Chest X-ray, AP view. Patient: 24 years old, sex M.
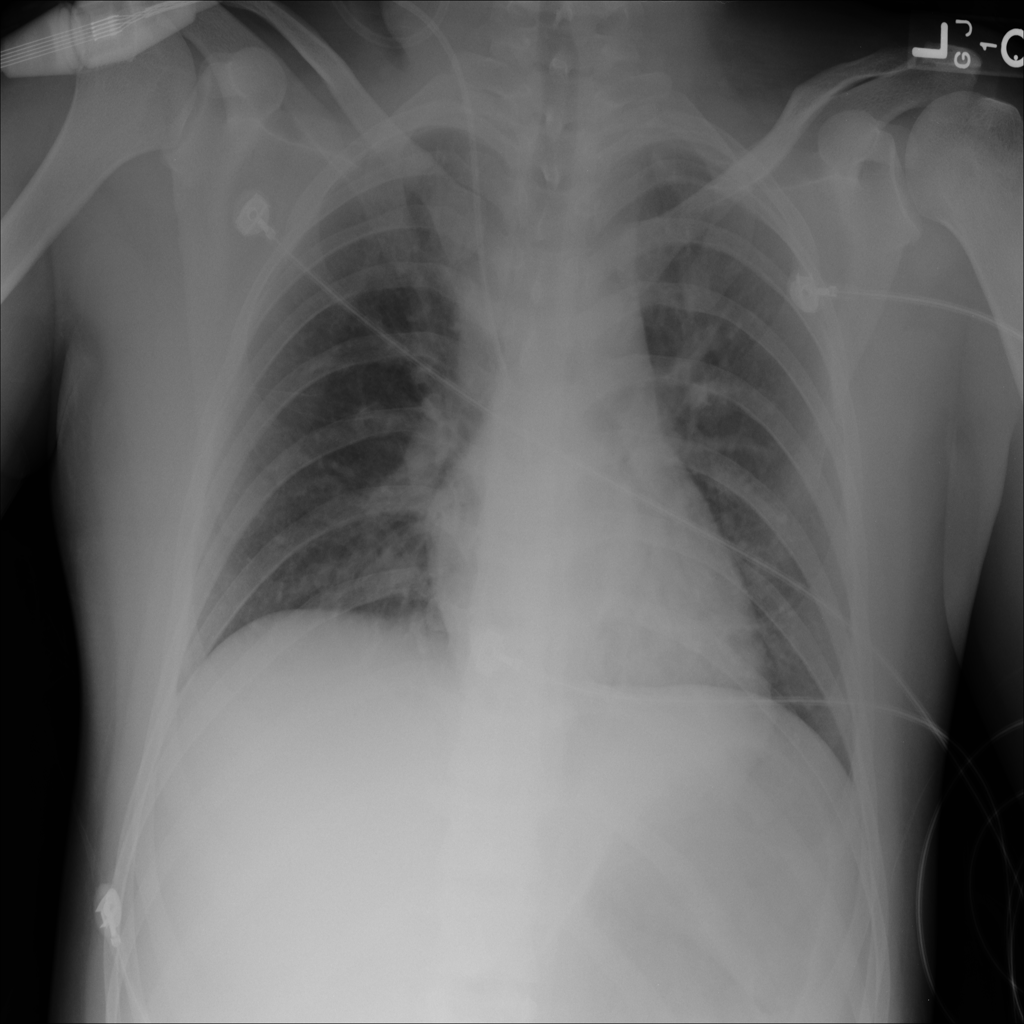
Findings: No Finding